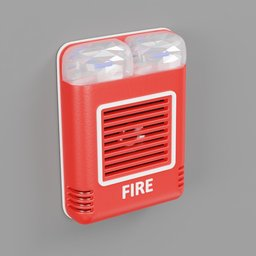
Label: electronics